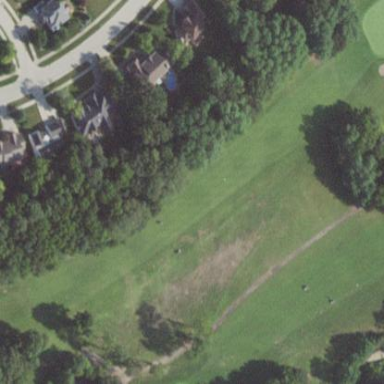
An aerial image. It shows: Golf rough area.